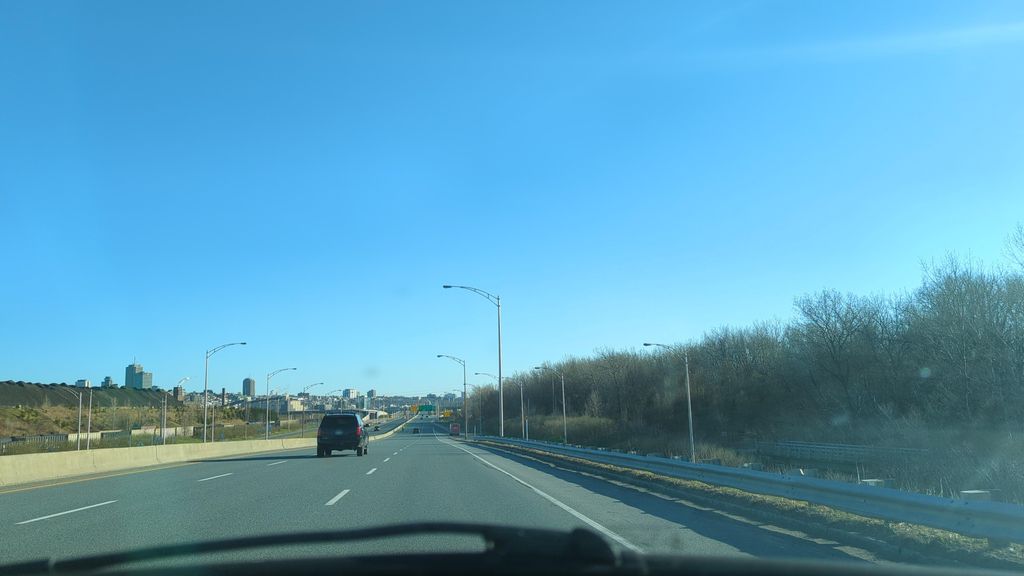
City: quebec_city